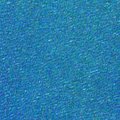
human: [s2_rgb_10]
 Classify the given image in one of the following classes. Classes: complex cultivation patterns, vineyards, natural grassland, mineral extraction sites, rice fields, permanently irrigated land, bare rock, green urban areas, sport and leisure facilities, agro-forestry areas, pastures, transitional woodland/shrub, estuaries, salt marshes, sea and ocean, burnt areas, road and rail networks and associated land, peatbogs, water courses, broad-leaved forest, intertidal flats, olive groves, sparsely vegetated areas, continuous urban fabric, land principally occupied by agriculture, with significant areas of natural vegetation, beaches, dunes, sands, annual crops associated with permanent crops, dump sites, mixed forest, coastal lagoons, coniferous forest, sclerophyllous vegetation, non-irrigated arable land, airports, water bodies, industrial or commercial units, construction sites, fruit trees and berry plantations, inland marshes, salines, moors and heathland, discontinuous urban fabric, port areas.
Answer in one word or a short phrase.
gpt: sea and ocean